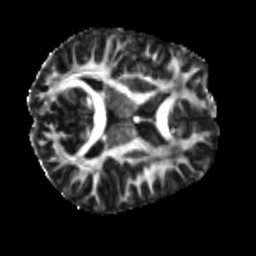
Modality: FA
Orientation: axial
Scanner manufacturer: siemens
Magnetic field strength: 3 T
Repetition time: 4 s
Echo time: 0.0594 s